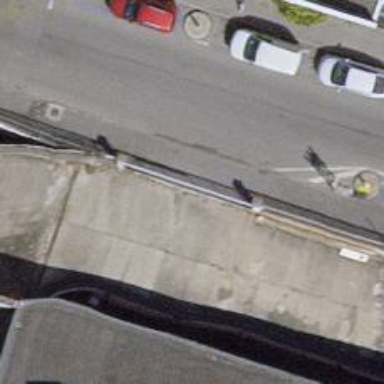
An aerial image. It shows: Entrance with barrier.